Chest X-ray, PA view. Patient: 53 years old, sex M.
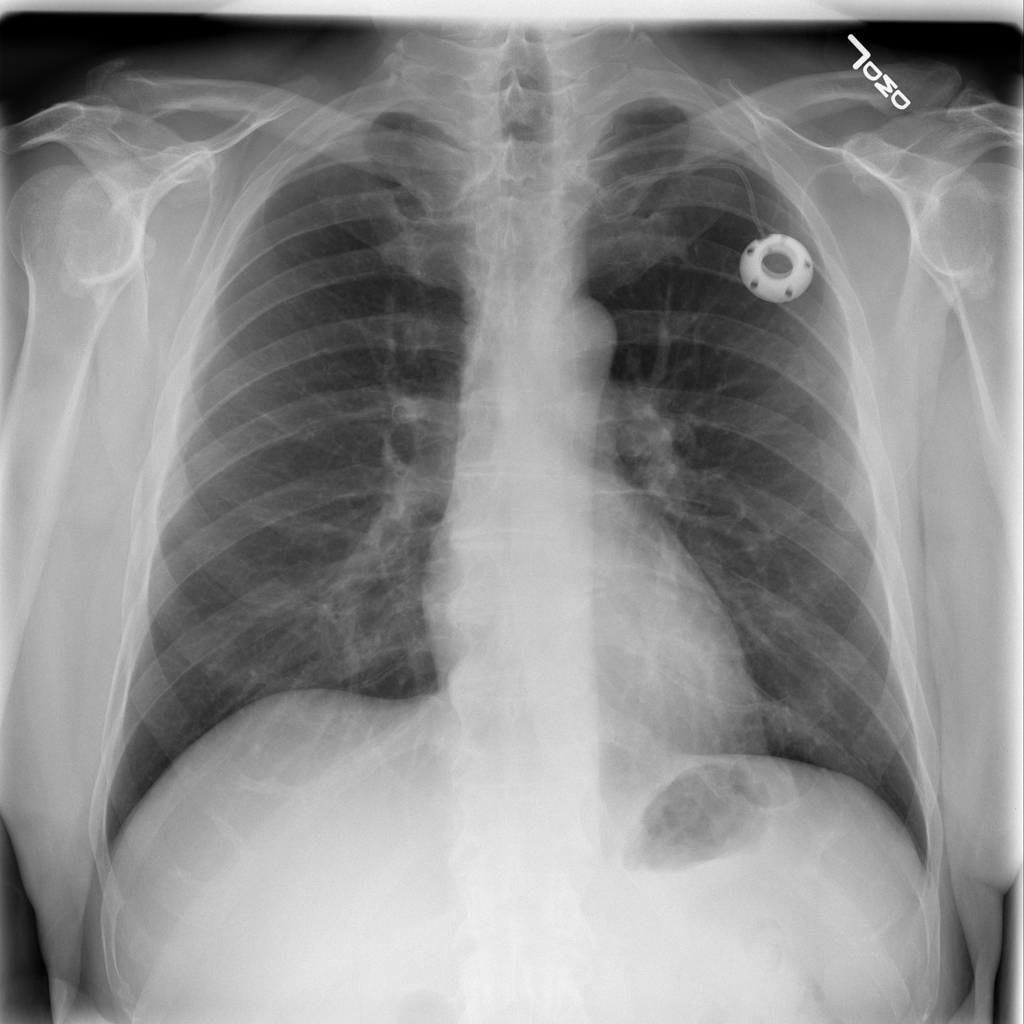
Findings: Nodule, Pleural_Thickening